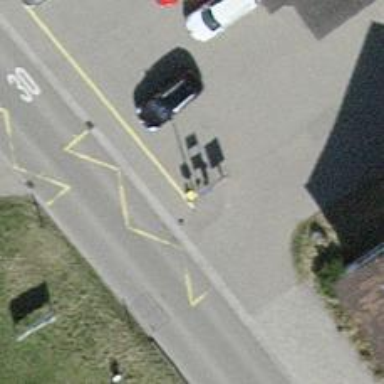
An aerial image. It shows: Post box.